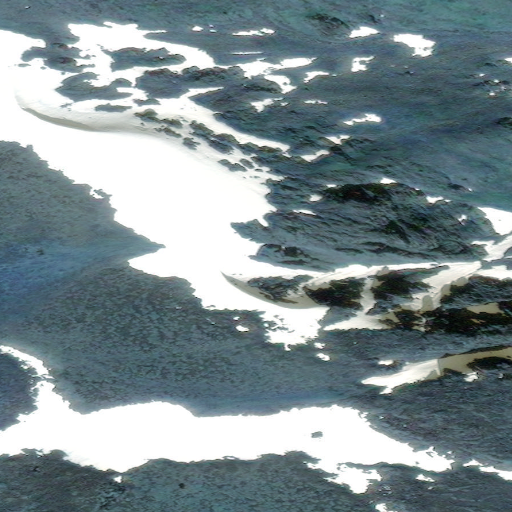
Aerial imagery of mountain in Alaska named Paxson Mountain containing only unknown